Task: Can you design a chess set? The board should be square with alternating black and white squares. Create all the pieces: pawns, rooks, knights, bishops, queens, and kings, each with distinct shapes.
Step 4213:
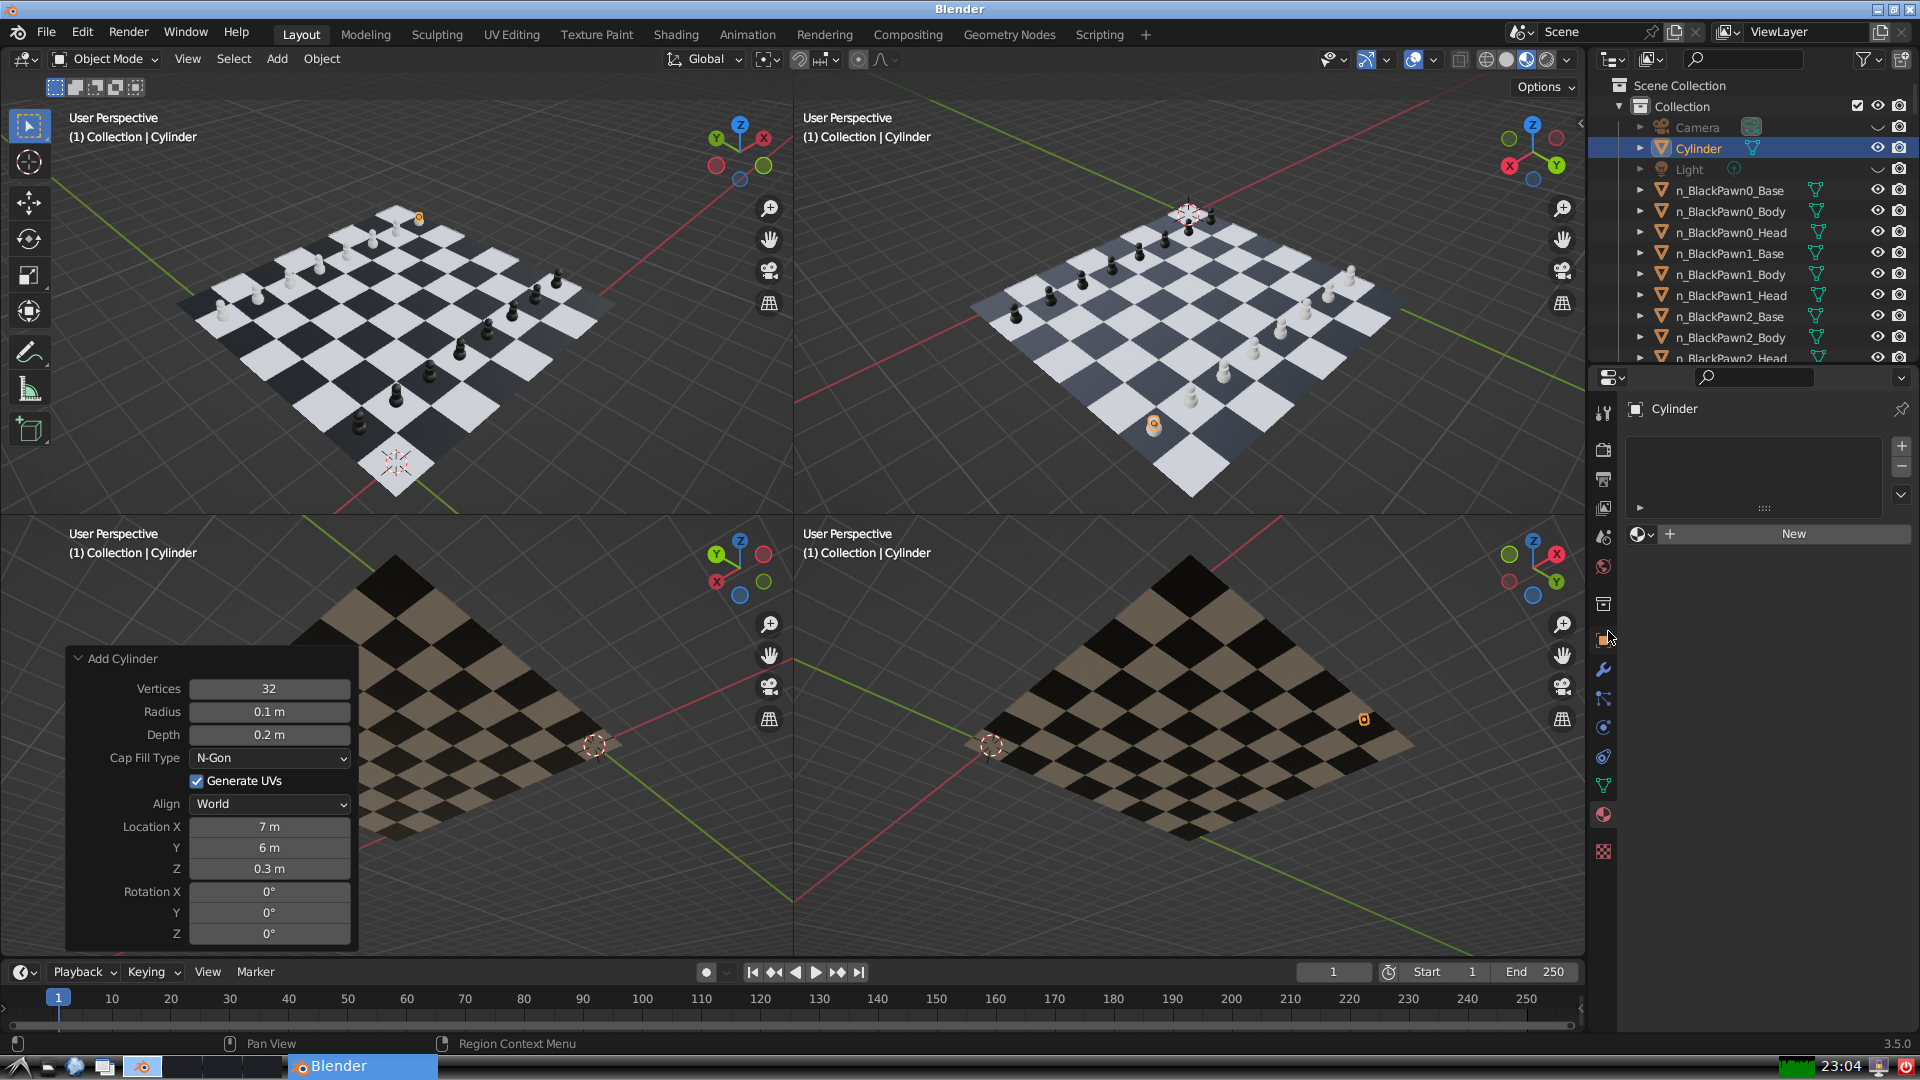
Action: click: no